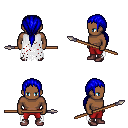
a pixel art fantasy rpg character, male body template, human, dark skin, white tattered cape, red pants, blue ponytail hairstyle, maroon shoes, spear, four views (front, back, left, right), 2x2 character sprite sheet, small pixel art, hard edges, no anti-aliasing